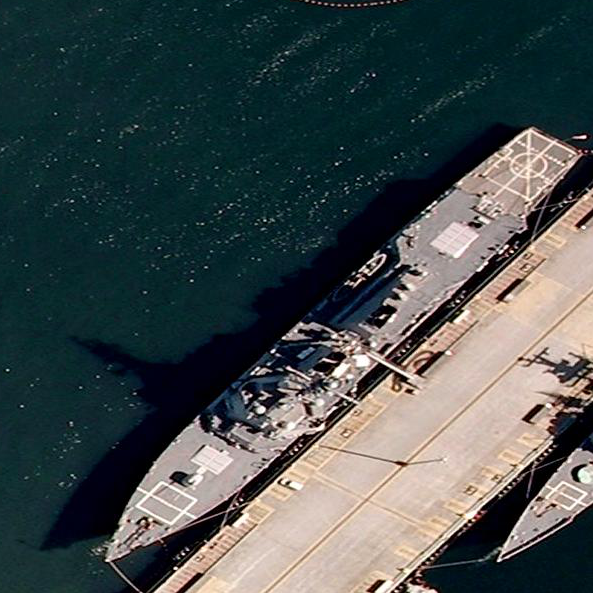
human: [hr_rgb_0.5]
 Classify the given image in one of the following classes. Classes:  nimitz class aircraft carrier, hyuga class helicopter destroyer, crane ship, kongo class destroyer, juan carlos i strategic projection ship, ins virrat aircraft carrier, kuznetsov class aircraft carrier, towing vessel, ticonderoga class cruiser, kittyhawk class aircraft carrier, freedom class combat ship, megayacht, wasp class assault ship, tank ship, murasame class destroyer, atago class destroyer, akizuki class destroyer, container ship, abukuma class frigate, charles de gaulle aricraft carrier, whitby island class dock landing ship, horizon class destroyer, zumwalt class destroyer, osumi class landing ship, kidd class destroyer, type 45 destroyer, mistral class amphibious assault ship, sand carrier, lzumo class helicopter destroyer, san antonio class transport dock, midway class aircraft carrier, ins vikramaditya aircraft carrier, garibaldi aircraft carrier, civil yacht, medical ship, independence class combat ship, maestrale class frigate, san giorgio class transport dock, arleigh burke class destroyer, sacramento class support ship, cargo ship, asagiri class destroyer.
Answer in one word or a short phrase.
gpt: Arleigh Burke class destroyer